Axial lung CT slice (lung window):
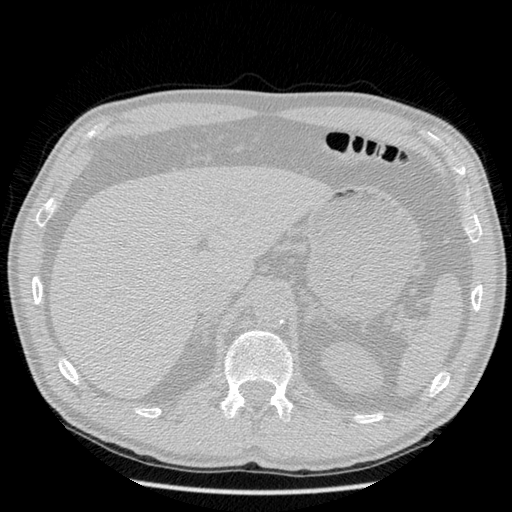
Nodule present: no